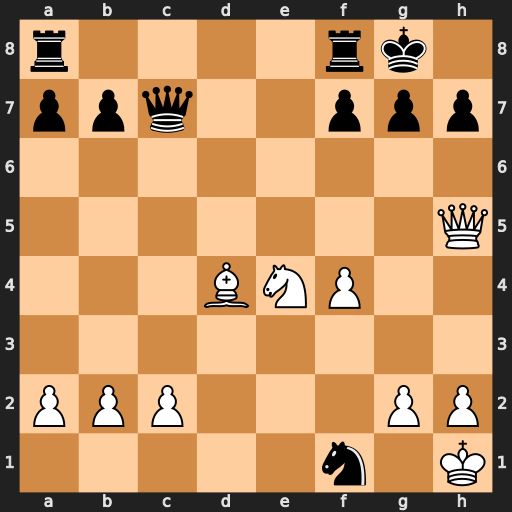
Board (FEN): r4rk1/ppq2ppp/8/7Q/3BNP2/8/PPP3PP/5n1K
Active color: w
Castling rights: -
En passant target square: -
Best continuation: Nf6+ gxf6 Qg4+ Kh8 Bxf6#